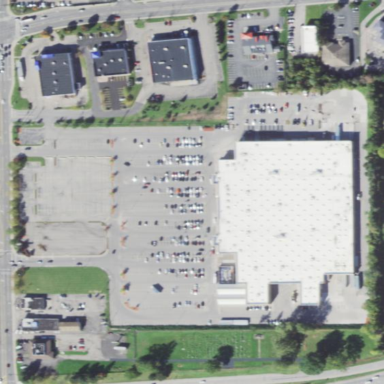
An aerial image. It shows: Retail area.